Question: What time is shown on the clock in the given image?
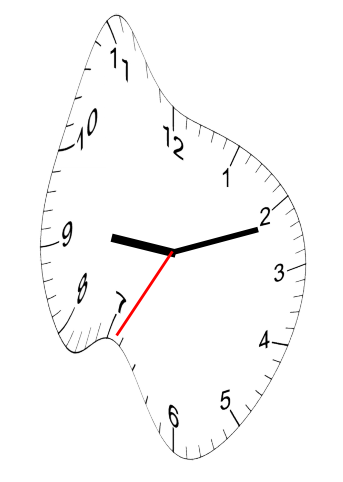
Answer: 09:11:35